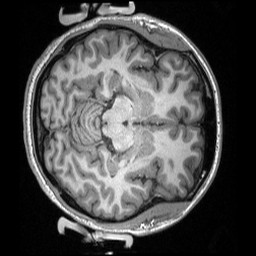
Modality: T1w
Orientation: axial
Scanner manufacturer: siemens
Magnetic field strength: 3 T
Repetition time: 2.3 s
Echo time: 0.00308 s